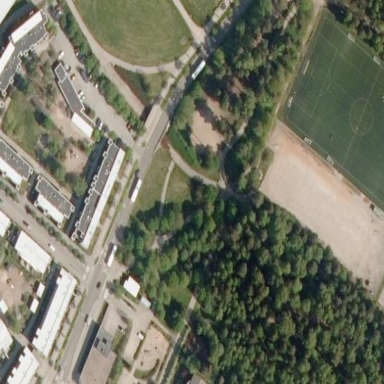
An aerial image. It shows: Park.